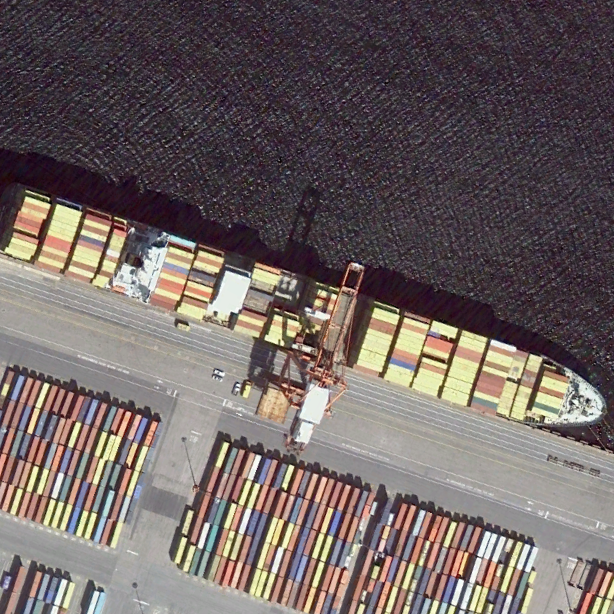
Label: Container_ship